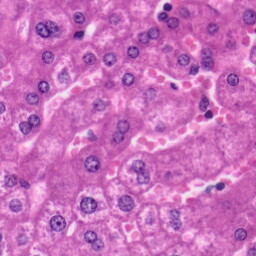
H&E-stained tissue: Liver